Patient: sex M, age 77
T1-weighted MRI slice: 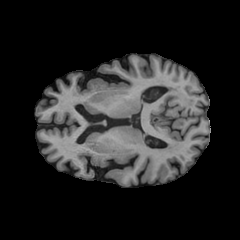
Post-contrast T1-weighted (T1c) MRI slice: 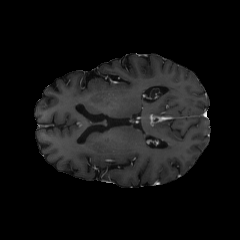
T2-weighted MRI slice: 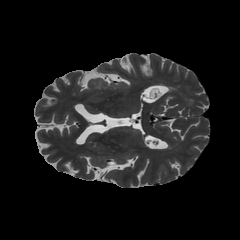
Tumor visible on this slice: no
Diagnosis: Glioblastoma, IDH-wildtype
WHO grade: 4